Question: I am looking for an algorithm that will allow me to visually separate any two to four vehicles within a large list of vehicles that are close enough together on a map such that they obscure one another. I need to filter out instances where there are more than four vehicles as the vehicles will congregate in certain areas in large quantities and it is unimportant to separate them in those cases. The algorithm should also mark vehicles that have already been processed.
In my problem space, it is more important to know that the vehicles are present and to be able to see information about them, than to have absolutely accurate information as to where they are.
The idea is to add approximately 10 yards (given the map scale that is being used) so individual vehicles can be seen instead of being obscured by other vehicles in close proximity.
I have thought of several ways to do this, but given the quality of the answers here and the fact that somebody might have already done this, I thought I would post the question.
I am adding an image of what is currently shown in order to help clarify as one of the comments suggested (OK, it is not a diagram but this is what is actually shown to the user).
Several of the answers require changing the visual queues used to indicate how many vehicles (golf cars) are in a given location. I don't want to change what the users are expecting visually and have to explain to the users what the meaning is. The answer using a square is closest to what I was looking for but that is just the visual part. I am also looking for the algorithm for how to best traverse the list finding groups of 2 to 4 golf cars that are within n (lets say 5) yards of each other while ignoring larger groupings (cart barn, snack shack, etc). The numbers on the icons correspond to the cart numbers.
This application also allows the user to zoom the map in/out so the further zoomed out the map the more separation is needed between the cars so that they do not visually overlap.
Note in the picture that cars 78 and 62 are obscuring the cars that are behind them.

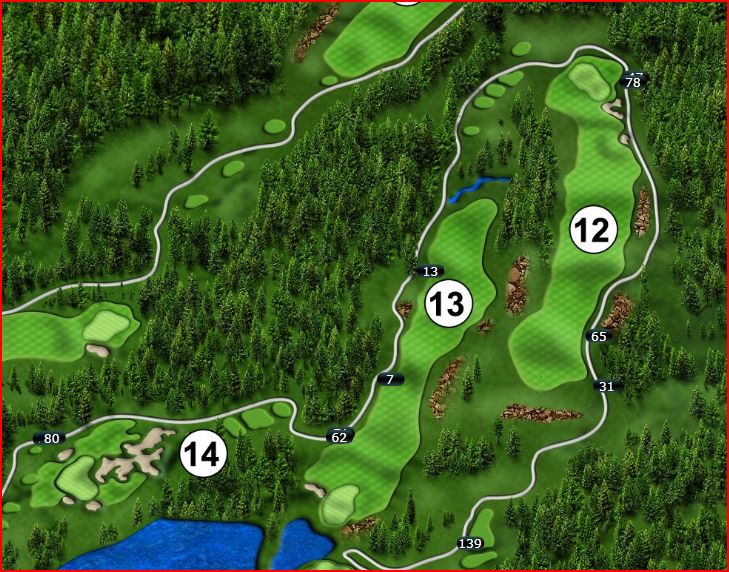
Answer: A square seems like a good candidate since you are not worried about instances with more than four vehicles.
I would take the average location of all vehicles in "overlapping" proximity, and set this as the "center" of the square, with length and width sufficently large that putting a vehicle on each corner will not result in any overlap.
Then I would start with vehicle 0 at the top left and work my way around the corners of the square counter clockwise, adding the next vehicle to the next corner.
Simple, and effective, you lose some accuracy, assuming thats OK (from your post it seems it is?) this is what I woul do.